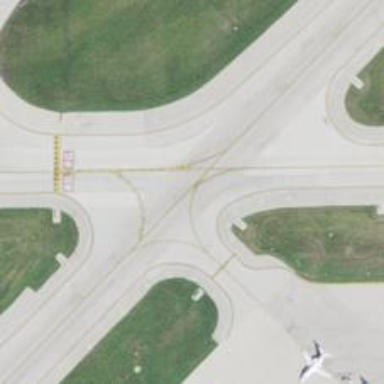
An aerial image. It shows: Image of taxiway at airport.